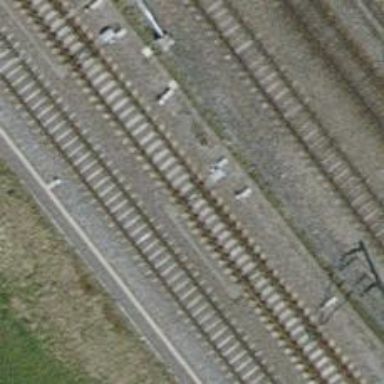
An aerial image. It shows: Single railway track with electrified contact line.